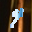
Label: 4